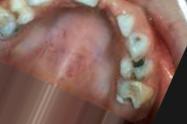
Condition: Caries